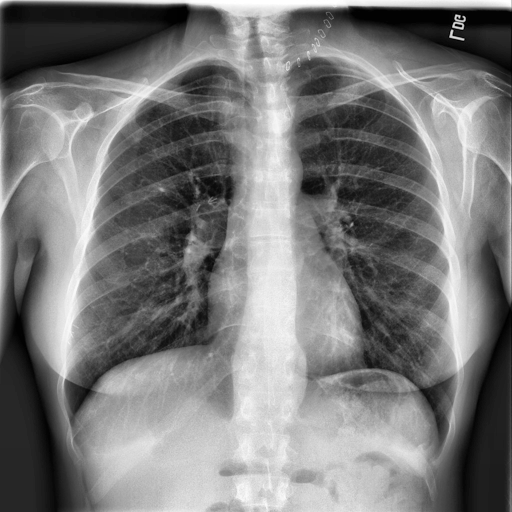
Finding: NORMAL